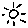
Label: sun